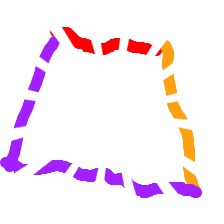
Shape: trapezoid